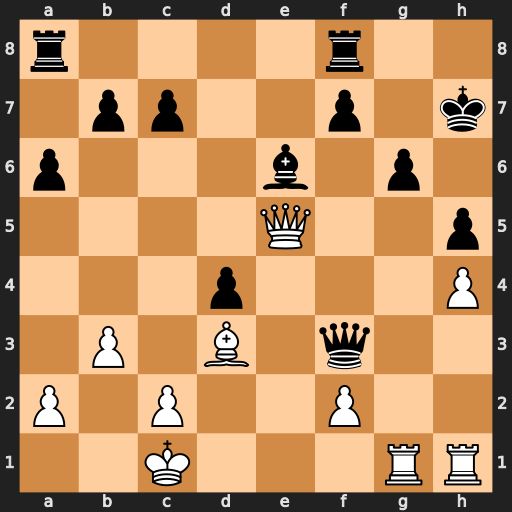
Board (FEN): r4r2/1pp2p1k/p3b1p1/4Q2p/3p3P/1P1B1q2/P1P2P2/2K3RR
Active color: w
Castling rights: -
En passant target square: -
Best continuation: Be4 Qxe4 Qxe4